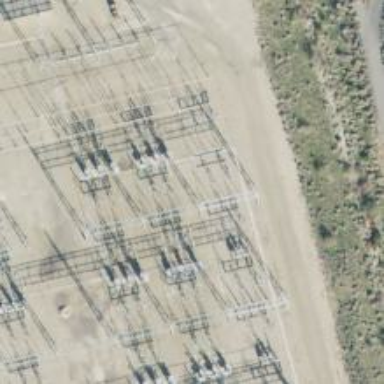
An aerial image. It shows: Switch for power supply.